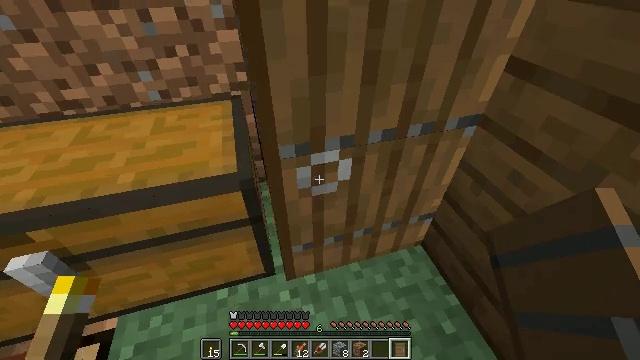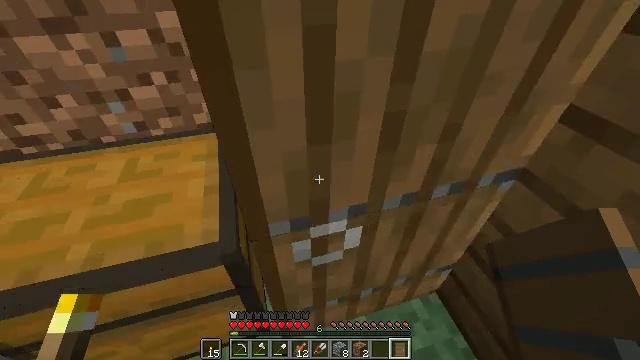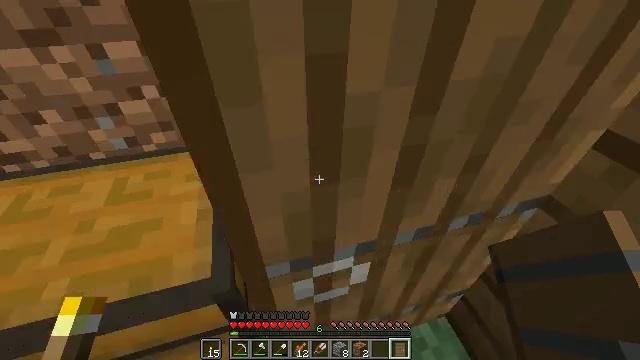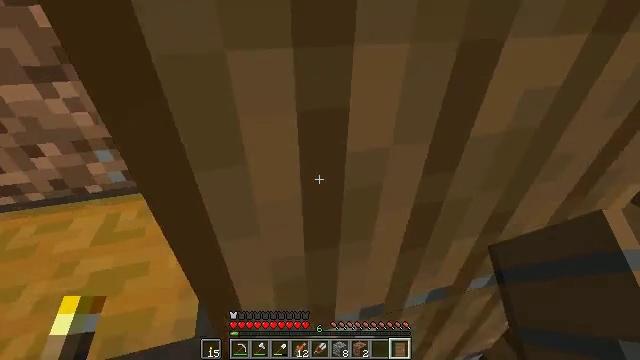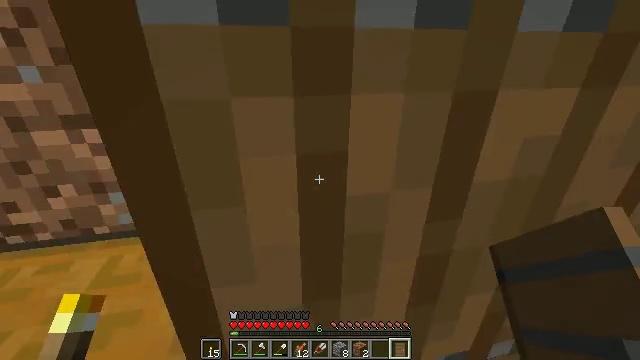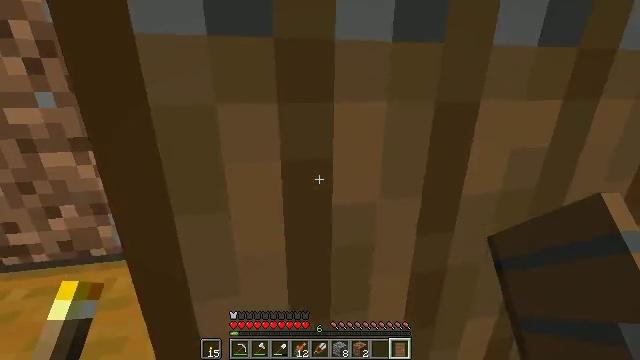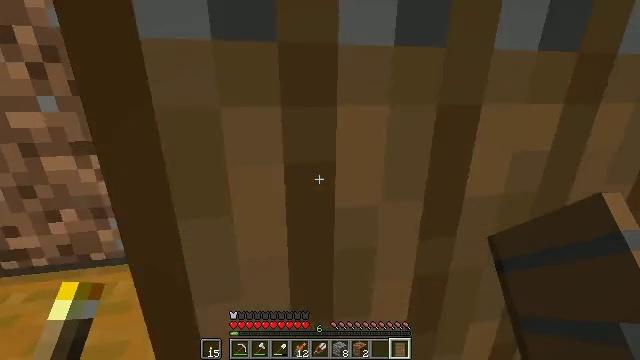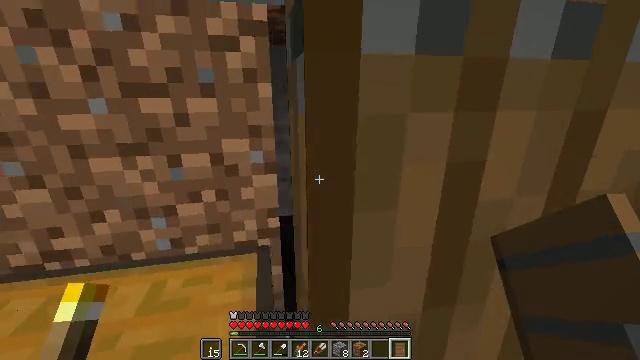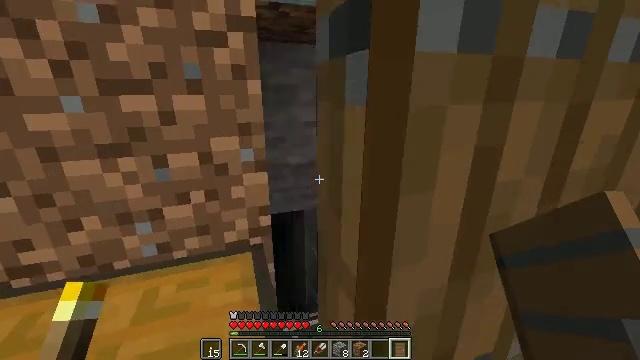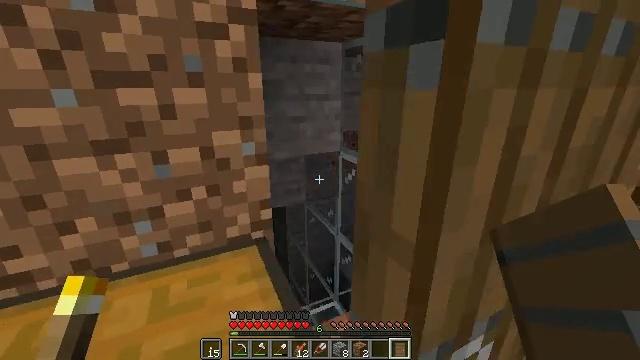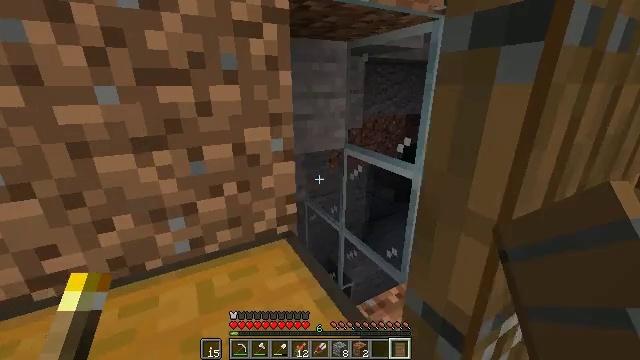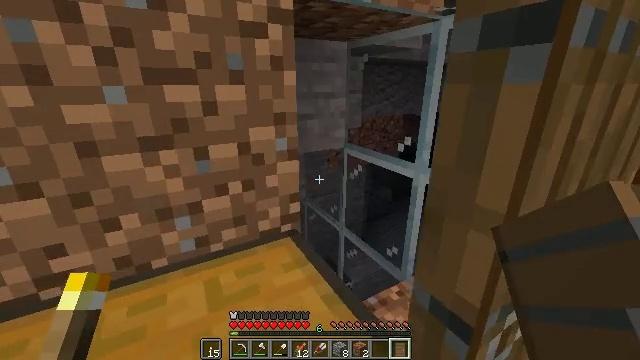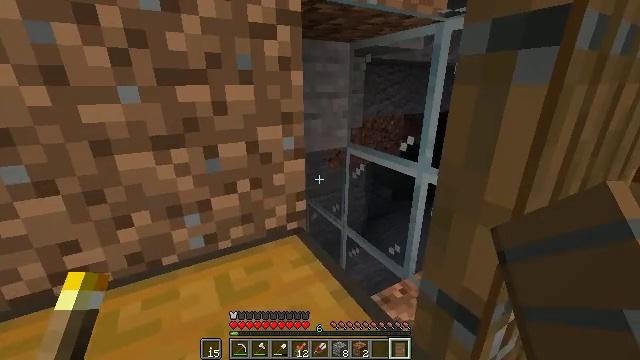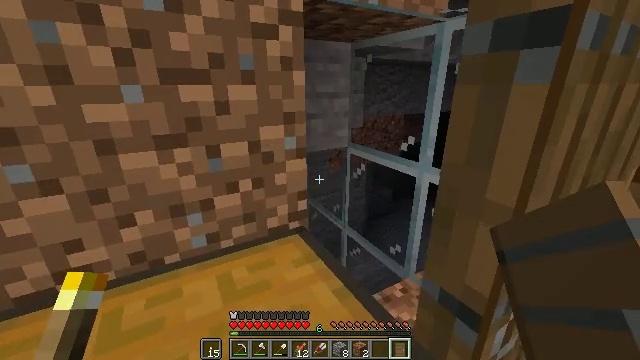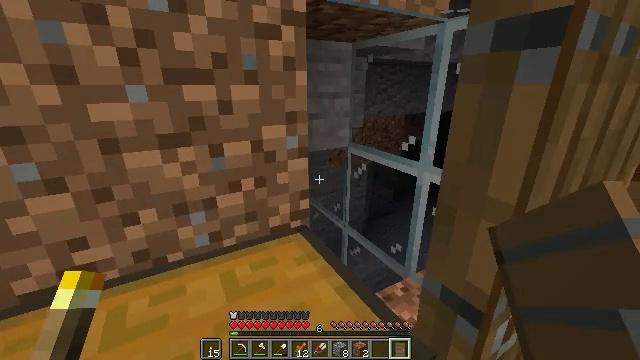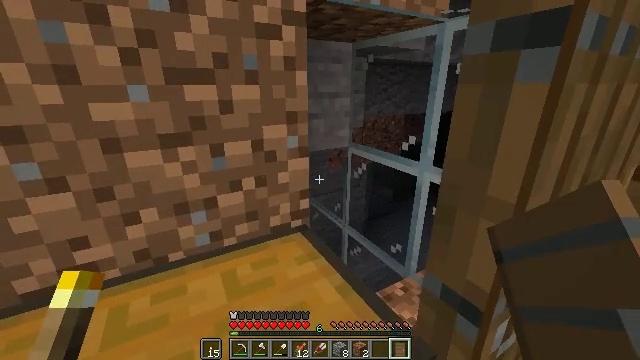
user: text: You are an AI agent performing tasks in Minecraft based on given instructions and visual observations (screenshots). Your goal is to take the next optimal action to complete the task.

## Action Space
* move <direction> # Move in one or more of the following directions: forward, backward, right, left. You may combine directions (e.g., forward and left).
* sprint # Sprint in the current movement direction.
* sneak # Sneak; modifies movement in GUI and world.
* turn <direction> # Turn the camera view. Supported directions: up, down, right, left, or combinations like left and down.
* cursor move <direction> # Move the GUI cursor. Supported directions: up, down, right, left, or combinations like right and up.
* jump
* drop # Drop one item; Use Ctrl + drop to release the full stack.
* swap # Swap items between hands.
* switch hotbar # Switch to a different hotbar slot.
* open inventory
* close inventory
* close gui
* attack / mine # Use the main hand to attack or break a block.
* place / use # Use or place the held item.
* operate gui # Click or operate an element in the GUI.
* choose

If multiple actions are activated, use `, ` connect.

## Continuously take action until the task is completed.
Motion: motion action
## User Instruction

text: Mine the spruce door to collect it.
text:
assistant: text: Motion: move forward
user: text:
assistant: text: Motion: move forward
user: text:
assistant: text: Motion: turn left and up
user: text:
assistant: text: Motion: turn left and up
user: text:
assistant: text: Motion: turn left and up
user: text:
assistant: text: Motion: move left
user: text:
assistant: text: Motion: move left, turn right
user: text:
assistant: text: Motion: move left, turn right
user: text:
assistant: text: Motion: move left, turn right
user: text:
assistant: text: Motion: turn right
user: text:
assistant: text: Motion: no_op
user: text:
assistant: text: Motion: no_op
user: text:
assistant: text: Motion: no_op
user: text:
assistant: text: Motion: no_op
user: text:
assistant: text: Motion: no_op
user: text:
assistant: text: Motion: no_op
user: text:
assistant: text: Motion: no_op
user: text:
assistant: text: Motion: no_op
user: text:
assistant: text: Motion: no_op
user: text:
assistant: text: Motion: no_op
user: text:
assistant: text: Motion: no_op
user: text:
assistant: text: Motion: no_op
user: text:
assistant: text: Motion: no_op
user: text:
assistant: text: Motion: no_op
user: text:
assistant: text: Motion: turn up
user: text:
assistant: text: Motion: turn right and up
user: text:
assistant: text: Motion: turn right and up
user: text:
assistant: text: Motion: turn up
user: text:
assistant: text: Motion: no_op
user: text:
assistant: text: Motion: no_op